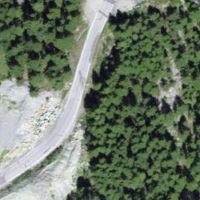
EUNIS habitat code: 26
Species observed at this site:
Parnassius apollo